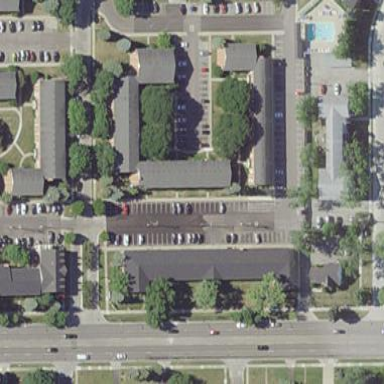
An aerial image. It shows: Image showing building with apartments.